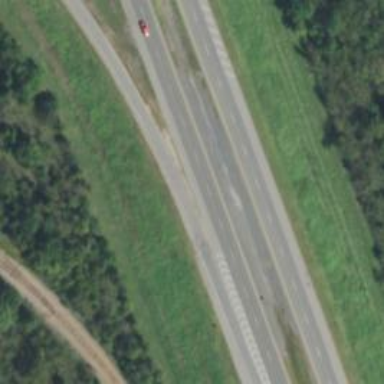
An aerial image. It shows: Primary highway that is also expressway.